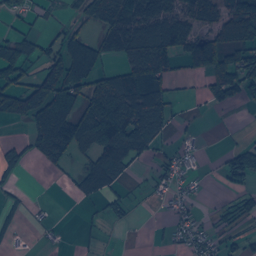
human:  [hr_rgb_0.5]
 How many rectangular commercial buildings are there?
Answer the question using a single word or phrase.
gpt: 0

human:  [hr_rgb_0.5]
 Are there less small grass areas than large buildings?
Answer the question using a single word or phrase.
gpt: no

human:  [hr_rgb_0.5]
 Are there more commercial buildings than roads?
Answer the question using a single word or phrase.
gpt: no

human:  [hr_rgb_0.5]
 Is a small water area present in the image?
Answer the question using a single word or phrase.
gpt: yes

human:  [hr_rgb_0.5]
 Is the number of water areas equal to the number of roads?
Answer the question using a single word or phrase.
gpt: no

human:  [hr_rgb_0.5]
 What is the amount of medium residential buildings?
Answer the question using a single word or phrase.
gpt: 7

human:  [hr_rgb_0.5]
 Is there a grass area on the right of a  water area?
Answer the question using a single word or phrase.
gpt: yes

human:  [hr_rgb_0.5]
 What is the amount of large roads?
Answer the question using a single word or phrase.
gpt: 0

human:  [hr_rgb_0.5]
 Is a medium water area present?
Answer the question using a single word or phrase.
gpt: yes

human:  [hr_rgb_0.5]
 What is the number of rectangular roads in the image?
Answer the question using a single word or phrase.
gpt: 0

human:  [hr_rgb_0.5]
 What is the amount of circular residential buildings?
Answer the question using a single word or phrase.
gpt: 0

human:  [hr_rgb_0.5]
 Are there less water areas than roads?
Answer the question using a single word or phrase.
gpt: yes

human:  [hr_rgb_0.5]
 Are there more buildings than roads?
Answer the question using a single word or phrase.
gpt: yes

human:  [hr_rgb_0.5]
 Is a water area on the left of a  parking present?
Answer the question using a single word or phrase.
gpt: yes

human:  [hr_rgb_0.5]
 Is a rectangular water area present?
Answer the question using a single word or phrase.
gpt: yes

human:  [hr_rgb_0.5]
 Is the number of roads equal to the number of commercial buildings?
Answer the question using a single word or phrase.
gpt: no

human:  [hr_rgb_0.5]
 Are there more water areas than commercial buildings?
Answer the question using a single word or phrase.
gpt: yes

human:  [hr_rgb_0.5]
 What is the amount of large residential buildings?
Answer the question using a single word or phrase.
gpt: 0

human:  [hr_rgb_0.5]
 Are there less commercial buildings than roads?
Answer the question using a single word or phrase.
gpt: yes

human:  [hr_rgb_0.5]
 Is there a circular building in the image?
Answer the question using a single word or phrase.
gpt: no

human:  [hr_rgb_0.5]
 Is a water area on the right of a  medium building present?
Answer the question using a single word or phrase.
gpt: yes

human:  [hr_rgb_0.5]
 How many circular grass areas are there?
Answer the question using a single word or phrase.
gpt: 0

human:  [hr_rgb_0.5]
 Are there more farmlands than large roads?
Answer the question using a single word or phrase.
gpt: yes

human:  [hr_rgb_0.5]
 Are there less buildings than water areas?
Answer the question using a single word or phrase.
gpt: no

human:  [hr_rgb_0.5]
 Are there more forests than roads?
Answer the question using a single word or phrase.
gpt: yes

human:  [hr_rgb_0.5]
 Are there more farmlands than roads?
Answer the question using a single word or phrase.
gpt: no

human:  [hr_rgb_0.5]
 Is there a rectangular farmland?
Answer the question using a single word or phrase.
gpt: yes

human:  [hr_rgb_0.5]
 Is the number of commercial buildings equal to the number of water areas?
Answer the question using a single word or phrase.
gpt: no

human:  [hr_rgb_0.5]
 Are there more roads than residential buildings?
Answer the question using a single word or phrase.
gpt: no

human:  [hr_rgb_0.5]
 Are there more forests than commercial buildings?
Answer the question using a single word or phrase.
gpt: yes

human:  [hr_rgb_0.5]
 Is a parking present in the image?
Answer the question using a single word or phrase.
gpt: yes

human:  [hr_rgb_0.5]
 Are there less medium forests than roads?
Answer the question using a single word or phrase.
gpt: yes

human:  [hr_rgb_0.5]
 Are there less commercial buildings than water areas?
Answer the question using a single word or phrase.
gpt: yes

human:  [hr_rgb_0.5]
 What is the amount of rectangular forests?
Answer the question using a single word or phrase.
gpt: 28

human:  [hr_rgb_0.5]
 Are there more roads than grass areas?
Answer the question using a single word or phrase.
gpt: yes

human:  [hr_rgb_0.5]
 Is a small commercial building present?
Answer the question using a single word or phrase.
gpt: no